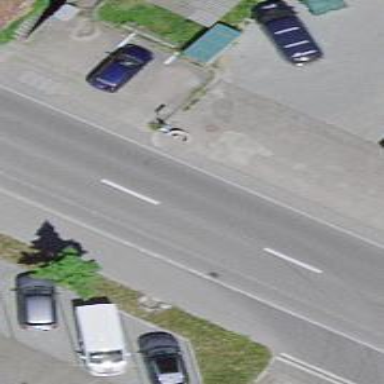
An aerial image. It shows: Bus stop with platform for public transport.